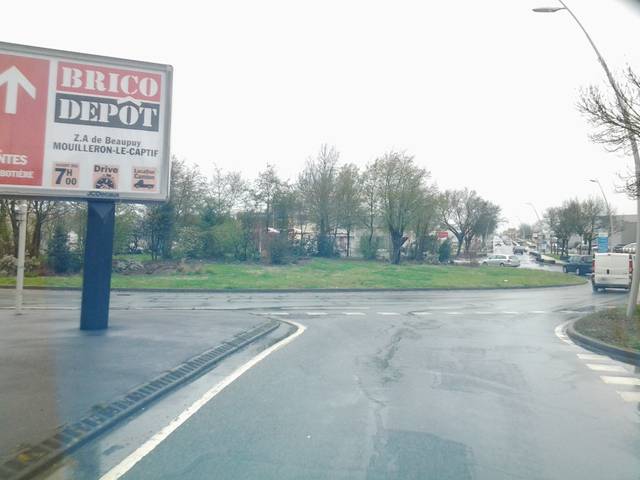
Region: France
Coordinates: 46.65, -1.437